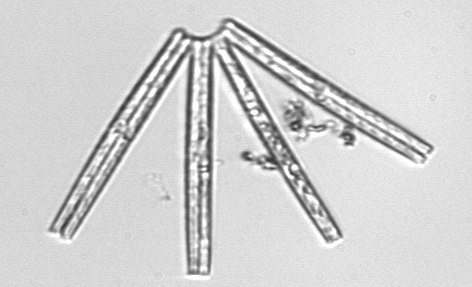
Label: Thalassionema